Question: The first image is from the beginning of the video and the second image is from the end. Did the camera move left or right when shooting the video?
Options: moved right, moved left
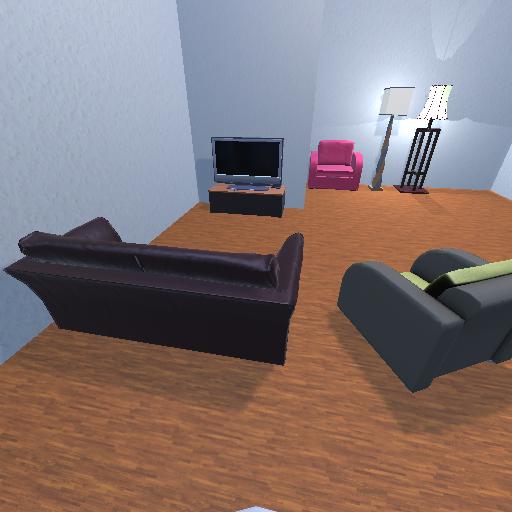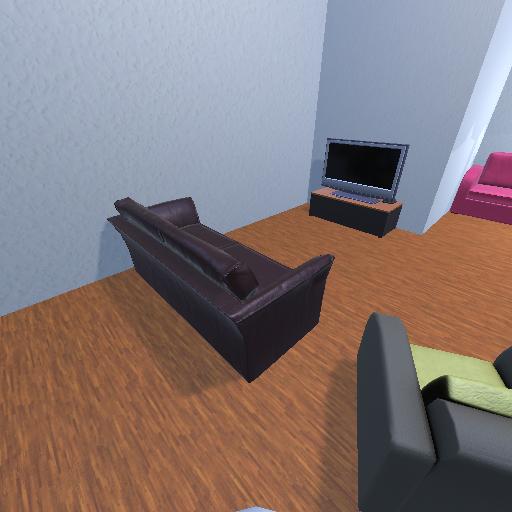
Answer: moved right